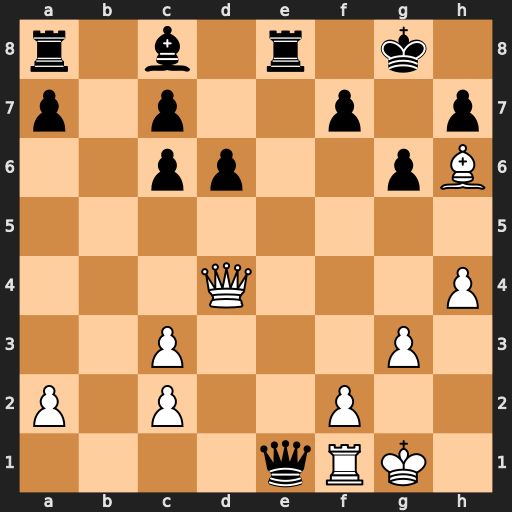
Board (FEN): r1b1r1k1/p1p2p1p/2pp2pB/8/3Q3P/2P3P1/P1P2P2/4qRK1
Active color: w
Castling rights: -
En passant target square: -
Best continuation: Qg7#